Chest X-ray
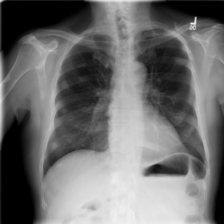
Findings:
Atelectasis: negative
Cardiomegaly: negative
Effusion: negative
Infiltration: negative
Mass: negative
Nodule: negative
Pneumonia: negative
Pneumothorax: negative
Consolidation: negative
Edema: negative
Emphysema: negative
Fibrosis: negative
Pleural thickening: negative
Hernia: negative